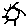
Label: sun